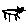
Label: cat